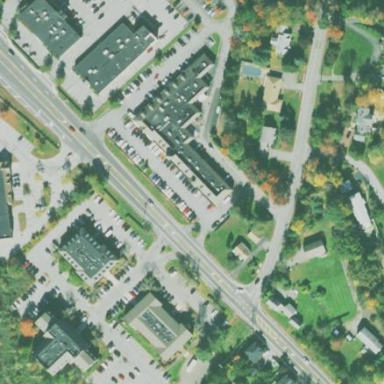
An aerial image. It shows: Retail building.